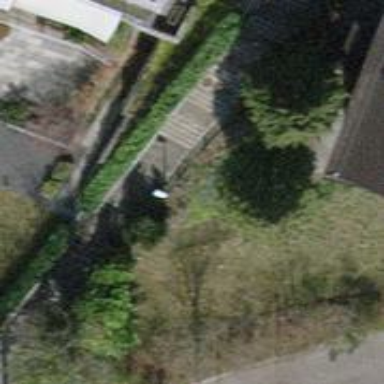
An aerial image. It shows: Road with steps.